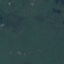
Land use / land cover: Pasture